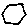
Label: hexagon